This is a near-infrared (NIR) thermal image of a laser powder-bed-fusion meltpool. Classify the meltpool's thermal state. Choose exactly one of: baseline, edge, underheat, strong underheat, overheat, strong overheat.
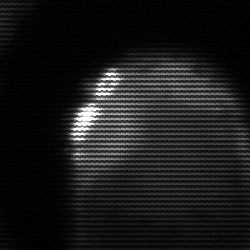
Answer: edge